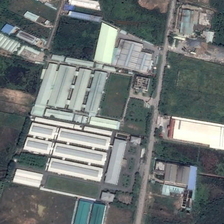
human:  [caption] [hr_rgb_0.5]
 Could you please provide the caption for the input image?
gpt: some rectangle buildings and many green trees are in an industrial area .

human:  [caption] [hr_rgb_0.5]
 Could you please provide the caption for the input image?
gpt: some rectangle buildings and many green trees are in an industrial area .

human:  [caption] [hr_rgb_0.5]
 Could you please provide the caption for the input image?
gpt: some rectangle buildings and many green trees are in an industrial area .

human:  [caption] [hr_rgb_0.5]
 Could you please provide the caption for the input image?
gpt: some rectangle buildings and many green trees are in an industrial area .

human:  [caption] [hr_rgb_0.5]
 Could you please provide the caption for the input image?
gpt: some rectangle buildings and many green trees are in an industrial area .